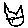
Label: cat